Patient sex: F
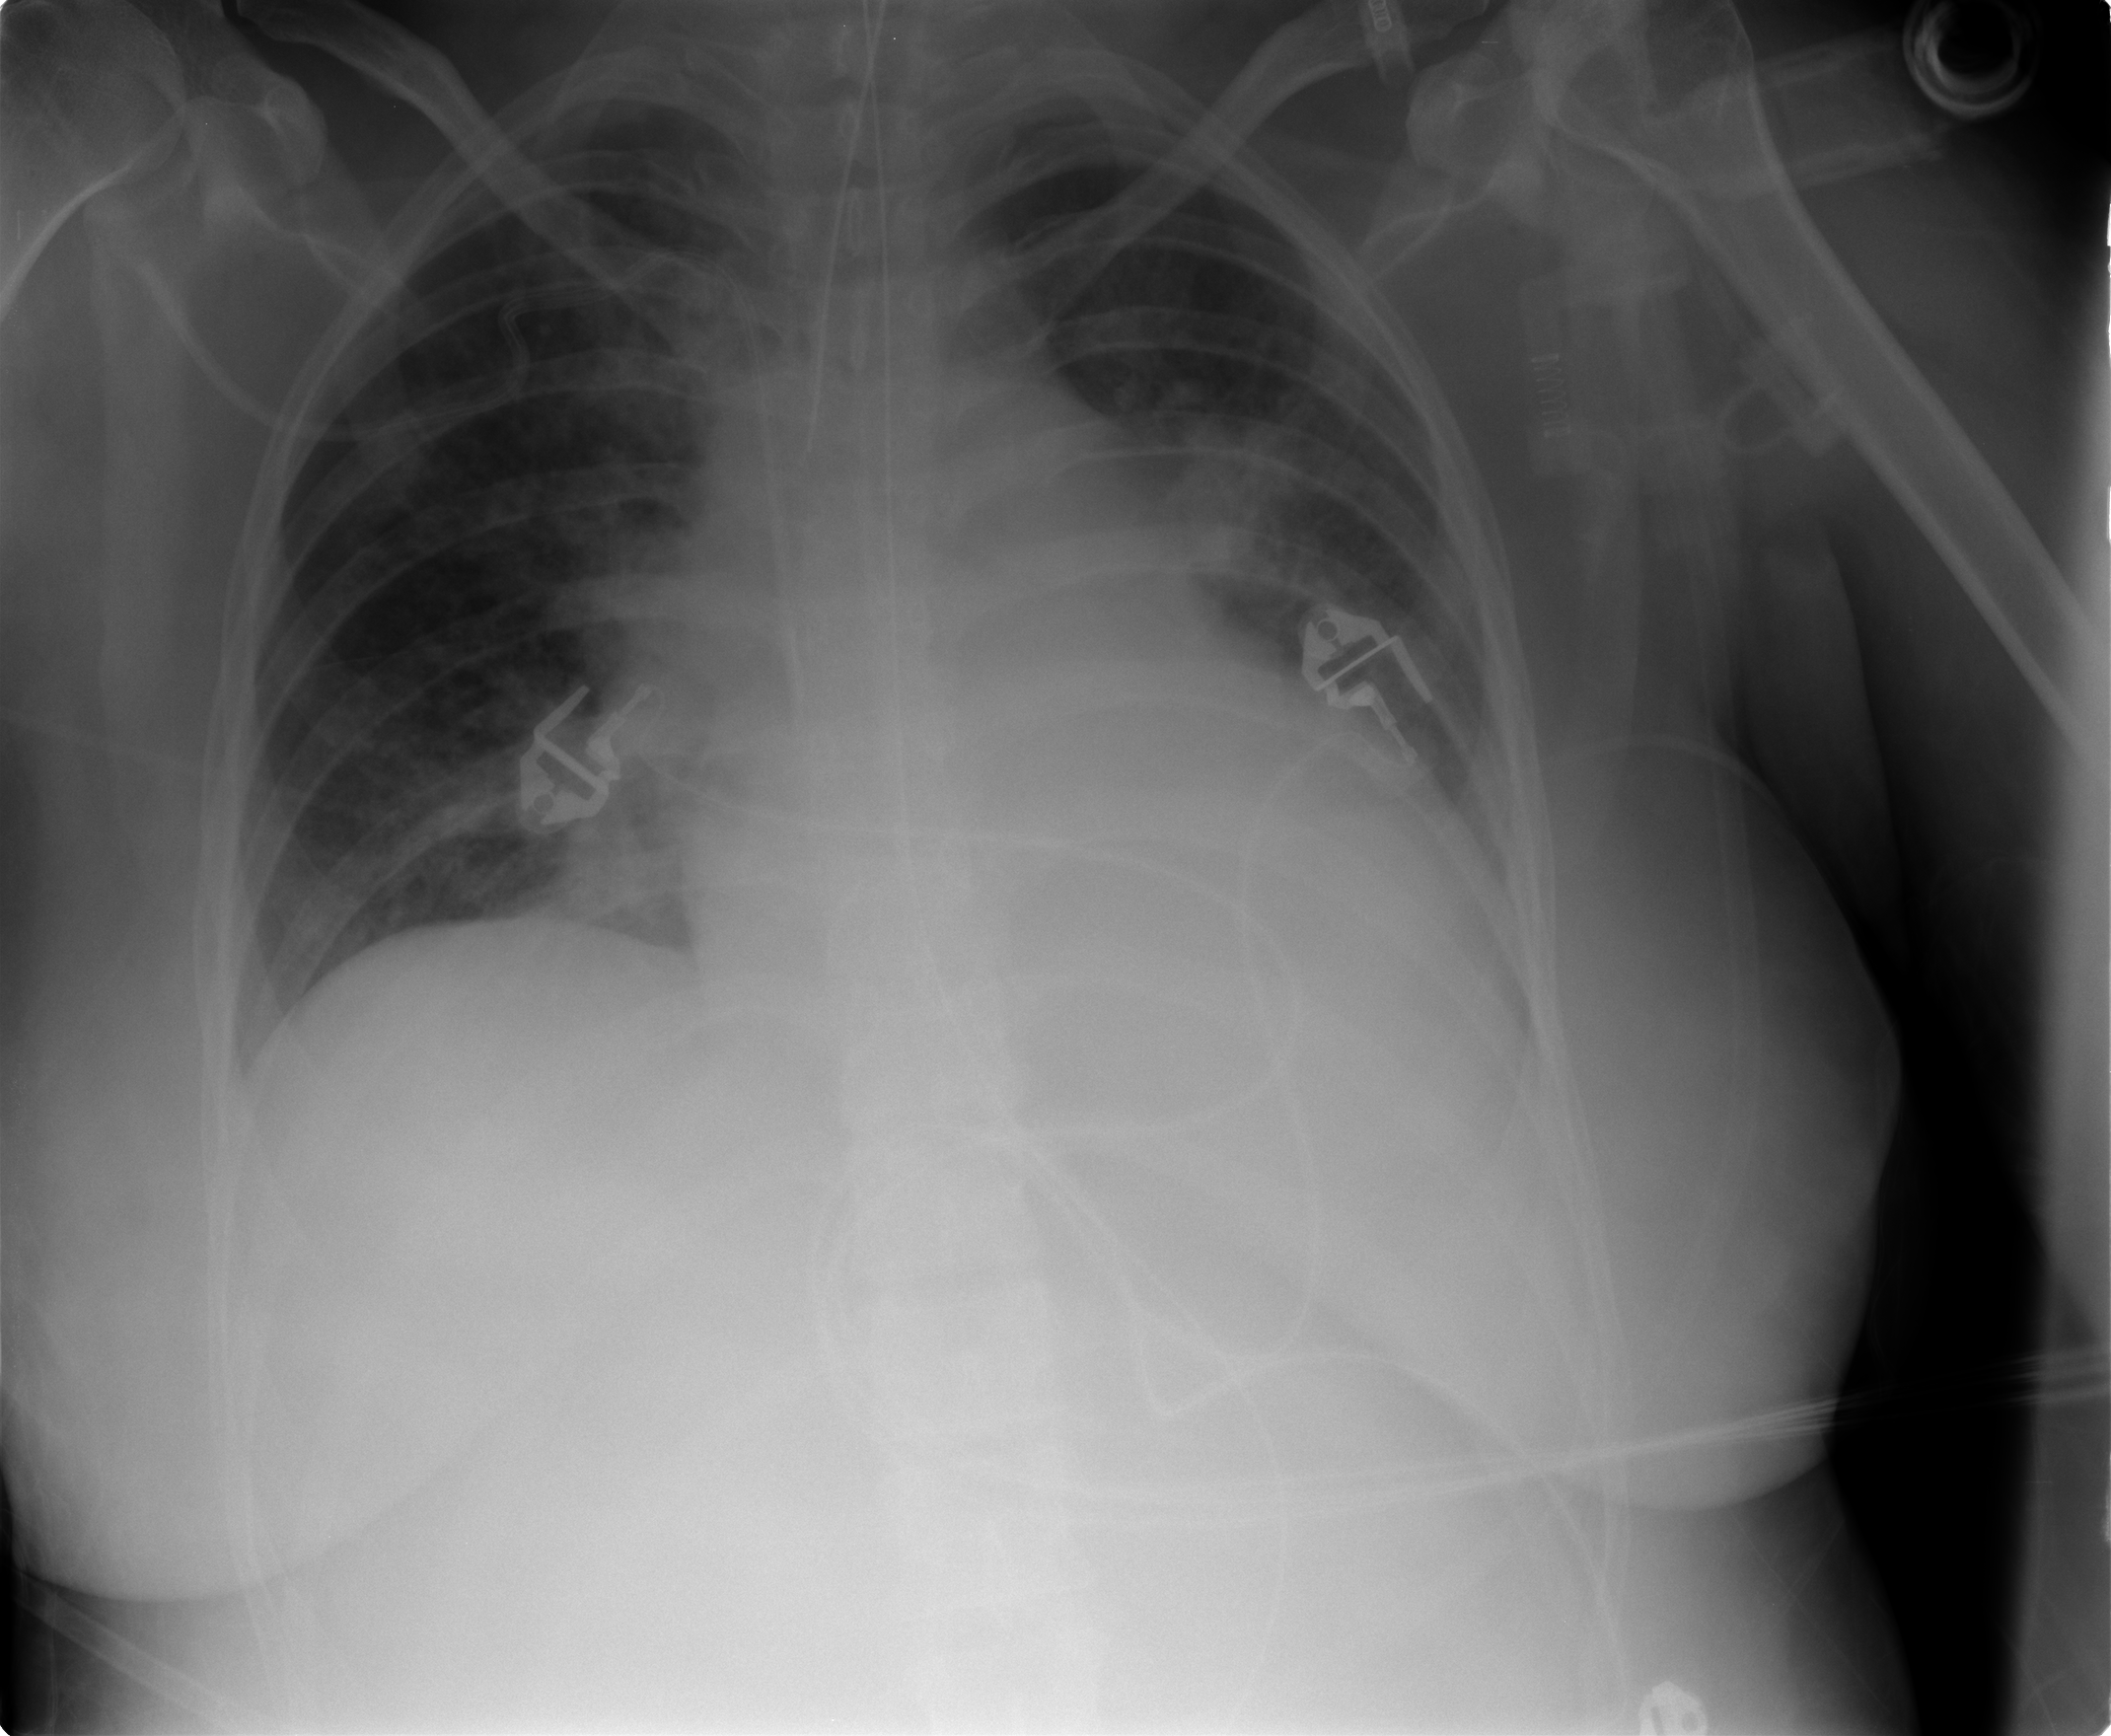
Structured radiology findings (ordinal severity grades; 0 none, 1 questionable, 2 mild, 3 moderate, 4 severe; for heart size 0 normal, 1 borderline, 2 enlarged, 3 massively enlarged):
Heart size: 1
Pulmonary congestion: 2
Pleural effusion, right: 0
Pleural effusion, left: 0
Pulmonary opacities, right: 1
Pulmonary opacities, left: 1
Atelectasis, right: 2
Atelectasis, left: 2